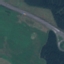
Label: Highway